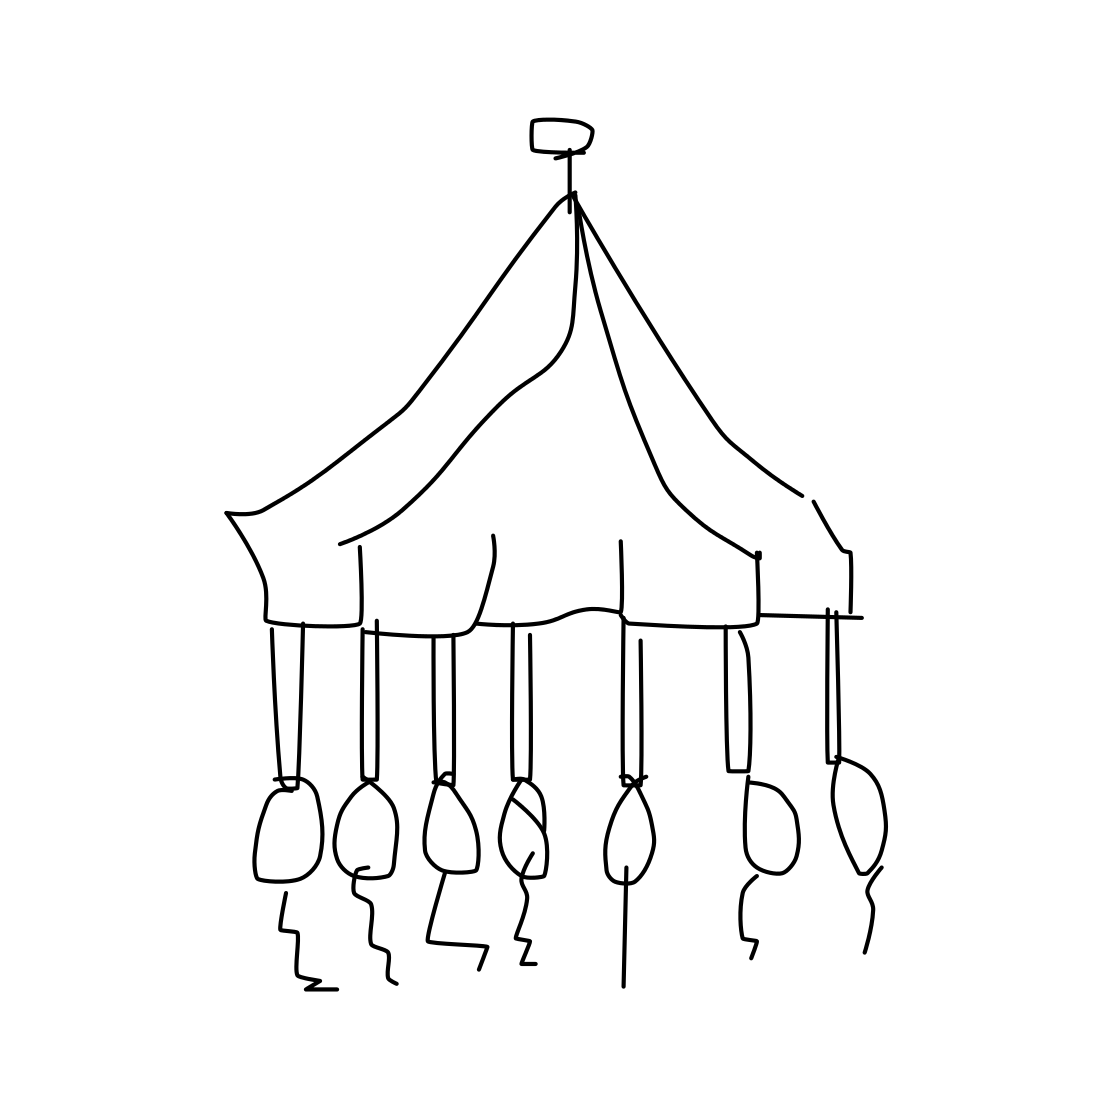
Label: chandelier